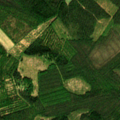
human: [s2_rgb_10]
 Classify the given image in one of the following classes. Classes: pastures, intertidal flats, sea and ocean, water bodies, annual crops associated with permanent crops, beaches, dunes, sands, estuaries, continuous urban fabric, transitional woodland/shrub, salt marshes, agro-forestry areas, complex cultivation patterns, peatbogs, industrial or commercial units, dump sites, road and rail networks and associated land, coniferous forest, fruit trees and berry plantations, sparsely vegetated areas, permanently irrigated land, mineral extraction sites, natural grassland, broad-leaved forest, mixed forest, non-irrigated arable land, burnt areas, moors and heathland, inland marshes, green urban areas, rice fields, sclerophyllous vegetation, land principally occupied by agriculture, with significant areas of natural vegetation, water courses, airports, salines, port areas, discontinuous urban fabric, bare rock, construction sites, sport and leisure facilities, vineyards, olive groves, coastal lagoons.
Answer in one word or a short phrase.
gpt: coniferous forest, mixed forest, transitional woodland/shrub